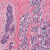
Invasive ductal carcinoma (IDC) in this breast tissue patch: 1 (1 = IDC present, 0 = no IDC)